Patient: sex M, age 76
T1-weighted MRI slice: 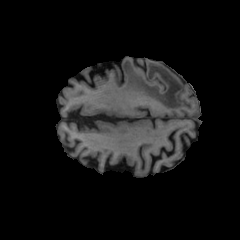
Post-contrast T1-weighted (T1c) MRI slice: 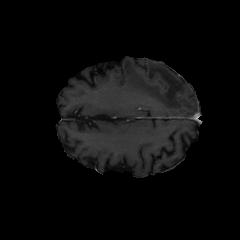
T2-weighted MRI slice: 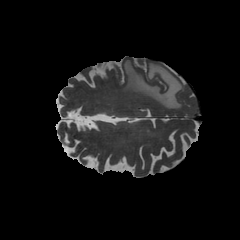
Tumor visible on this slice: yes
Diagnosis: Glioblastoma, IDH-wildtype
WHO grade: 4